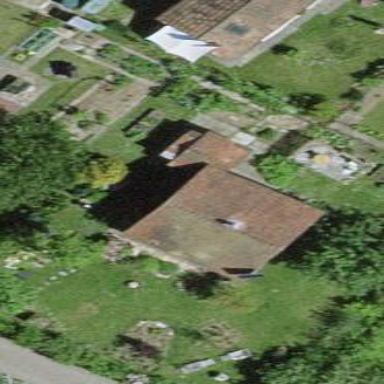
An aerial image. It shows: Bungalow.